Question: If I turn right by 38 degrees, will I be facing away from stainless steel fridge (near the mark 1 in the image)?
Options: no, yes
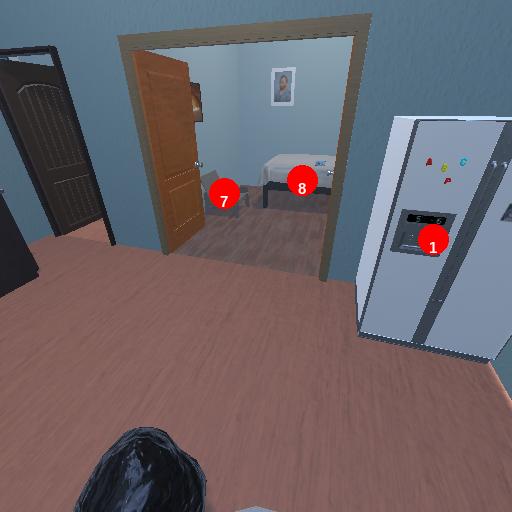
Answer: no